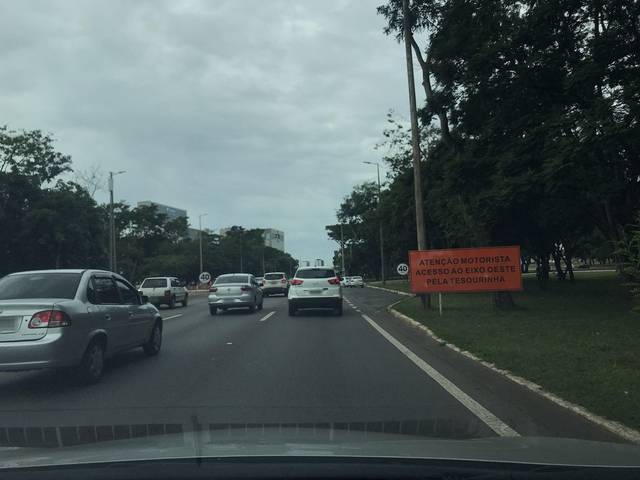
Region: Brazil
Coordinates: -15.784, -47.881